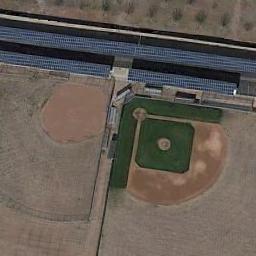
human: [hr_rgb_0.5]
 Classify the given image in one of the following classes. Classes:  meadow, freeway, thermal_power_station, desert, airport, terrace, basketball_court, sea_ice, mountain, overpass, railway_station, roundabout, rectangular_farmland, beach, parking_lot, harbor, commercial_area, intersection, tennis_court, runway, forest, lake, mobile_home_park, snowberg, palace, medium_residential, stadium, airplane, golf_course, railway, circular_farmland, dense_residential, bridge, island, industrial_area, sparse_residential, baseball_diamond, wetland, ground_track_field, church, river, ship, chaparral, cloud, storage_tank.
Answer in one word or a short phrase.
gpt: baseball_diamond